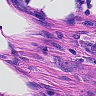
Metastatic tissue present: yes